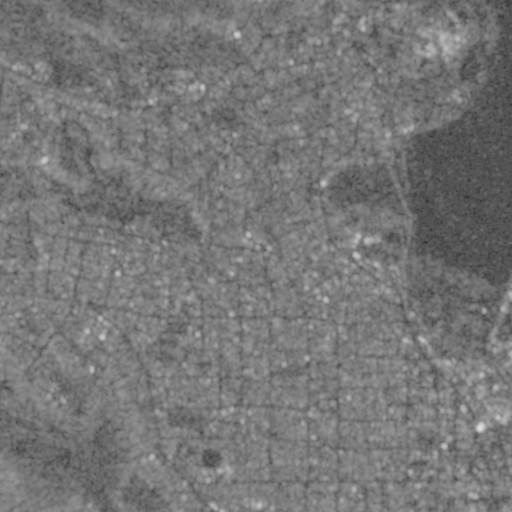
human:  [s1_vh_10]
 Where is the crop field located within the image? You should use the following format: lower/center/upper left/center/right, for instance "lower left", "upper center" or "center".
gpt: The crop field is located in the upper left of the image.
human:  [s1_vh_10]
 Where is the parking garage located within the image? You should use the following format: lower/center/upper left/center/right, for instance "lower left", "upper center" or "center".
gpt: The parking garage is located in the lower right of the image.
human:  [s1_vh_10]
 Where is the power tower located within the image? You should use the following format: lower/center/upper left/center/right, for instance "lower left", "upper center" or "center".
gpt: The power tower is located in the upper left of the image.
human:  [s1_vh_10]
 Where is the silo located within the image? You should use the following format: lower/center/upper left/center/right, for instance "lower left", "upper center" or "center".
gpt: The silo is located in the lower right of the image.
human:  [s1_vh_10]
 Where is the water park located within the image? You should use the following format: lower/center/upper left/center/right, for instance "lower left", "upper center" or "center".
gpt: The water park is located in the center right of the image.
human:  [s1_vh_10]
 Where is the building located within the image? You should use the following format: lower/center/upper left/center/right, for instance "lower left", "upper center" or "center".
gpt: There is no building in the image.

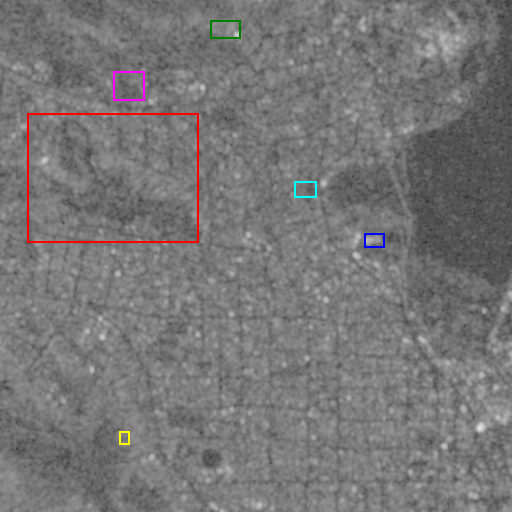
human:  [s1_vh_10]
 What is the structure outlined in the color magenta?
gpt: The structure outlined in magenta is a crop field.
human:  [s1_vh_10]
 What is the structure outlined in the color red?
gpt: The structure outlined in red is a park.
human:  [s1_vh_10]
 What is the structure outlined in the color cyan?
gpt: The structure outlined in cyan is a parking lot.
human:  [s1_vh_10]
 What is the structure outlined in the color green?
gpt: The structure outlined in green is a power substation.
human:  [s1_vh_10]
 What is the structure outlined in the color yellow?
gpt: The structure outlined in yellow is a track.
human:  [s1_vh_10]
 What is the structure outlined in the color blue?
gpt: The structure outlined in blue is a water park.
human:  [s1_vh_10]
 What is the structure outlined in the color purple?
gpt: There is no purple outline.